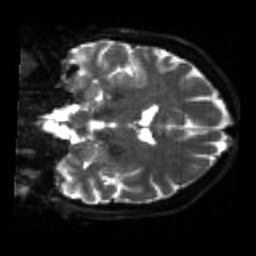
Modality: sbref
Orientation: coronal
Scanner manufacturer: siemens
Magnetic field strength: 3 T
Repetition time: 4 s
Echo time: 0.0594 s